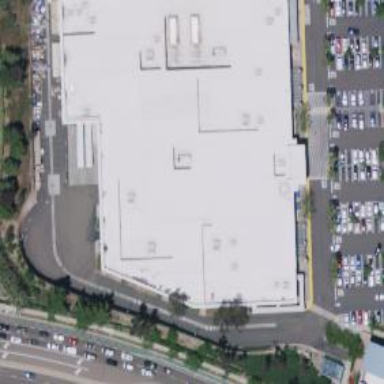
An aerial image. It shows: Supermarket.